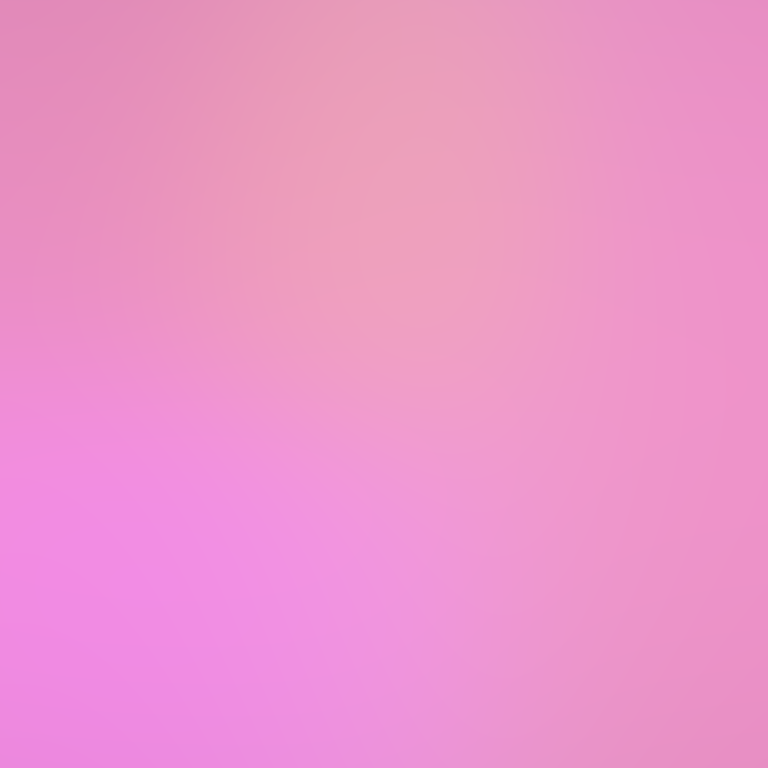
Abstract light effect, smooth gradient from soft pink to light lavender, calm atmosphere, diffuse glow, no room, no furniture, no objects.